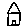
Label: house